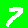
Digit: 7